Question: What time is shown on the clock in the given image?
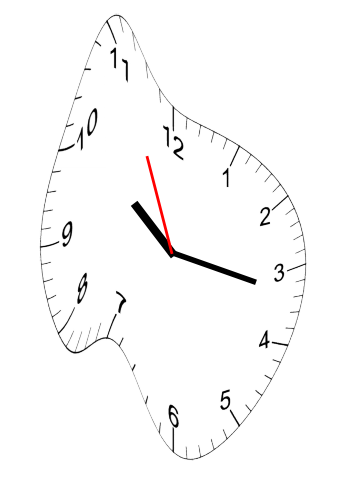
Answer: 10:16:56